Interaction volume radius: 5 \u00c5
Interaction volume height: 15 \u00c5
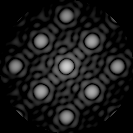
Disorder parameter: 0.02567